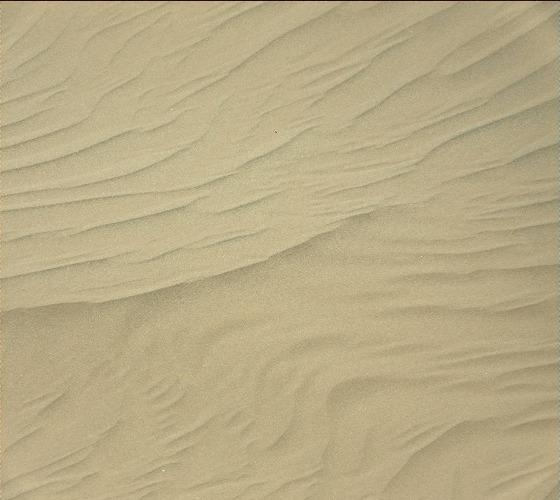
Terrain classes present: Gravel / Sand / Soil